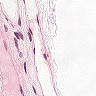
Metastatic tissue present: no